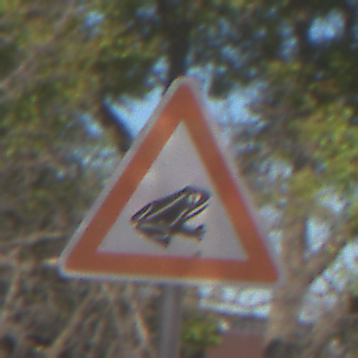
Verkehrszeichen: AmphibienwanderungLinks
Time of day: MorningAfternoon
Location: Outdoor (Nature)
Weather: Clear
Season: Summer
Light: Natural